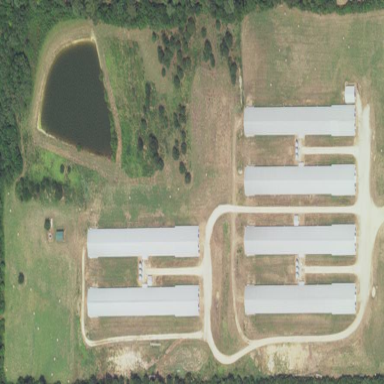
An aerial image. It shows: Poultry farmyard is depicted in the image.